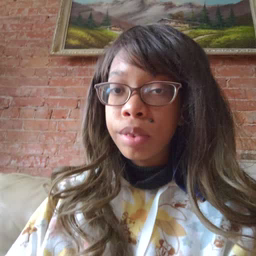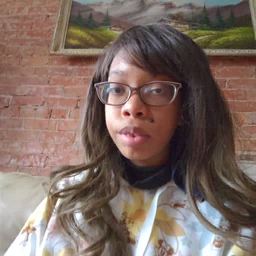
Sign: ride